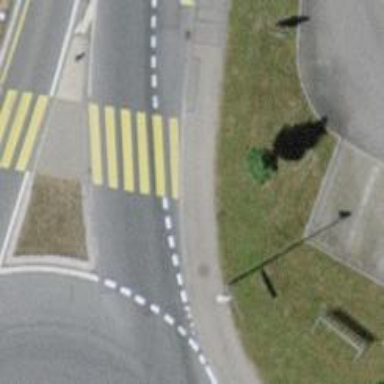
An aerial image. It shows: Kerb serving as barrier.